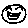
Label: smiley face